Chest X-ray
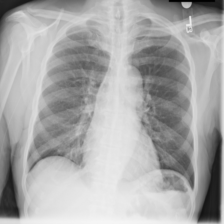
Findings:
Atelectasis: negative
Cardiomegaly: negative
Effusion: negative
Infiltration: negative
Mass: negative
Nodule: negative
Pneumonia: negative
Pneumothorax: negative
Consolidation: negative
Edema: negative
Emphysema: negative
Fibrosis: negative
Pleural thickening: negative
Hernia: negative